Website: crate-barrel
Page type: billing-address
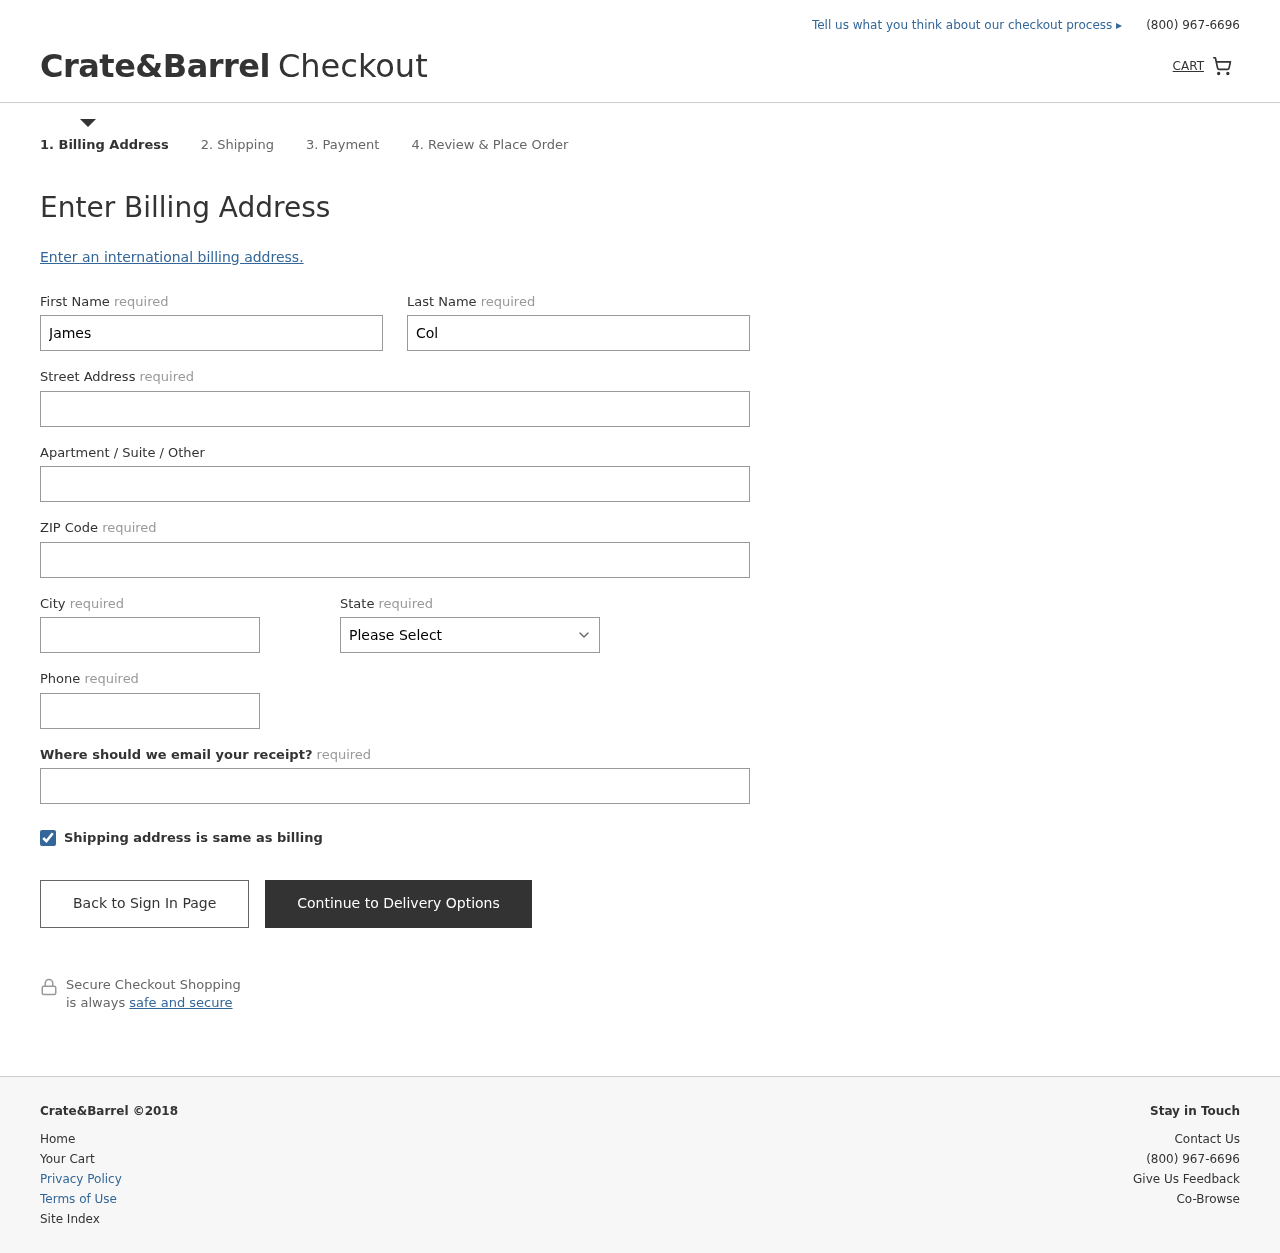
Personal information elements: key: PII_STATE
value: Hawaii
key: PII_FIRSTNAME
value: James
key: PII_LASTNAME
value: Coleman
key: PII_STREET
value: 5529 Vance Crossroad
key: PII_STREET2
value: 436 Brennan Islands
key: PII_POSTCODE
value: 98394
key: PII_CITY
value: North Christopher
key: PII_PHONE
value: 8204376699
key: PII_EMAIL
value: jamescoleman@hotmail.com